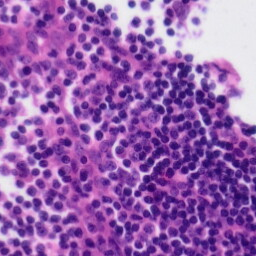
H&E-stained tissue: Tonsil